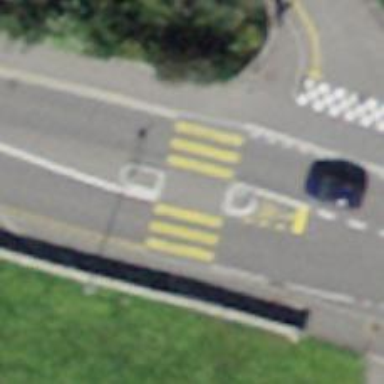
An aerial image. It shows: Uncontrolled crossing with central island on the road.